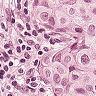
Metastatic tissue present: yes